Field crop: maize
Growth stage: 2
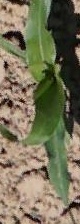
Species: maize